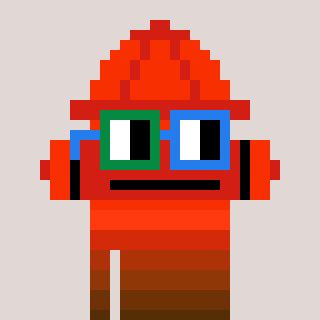
a pixel art character with square green and blue glasses, a fire hydrant-shaped head and a yellow-colored body on a warm background